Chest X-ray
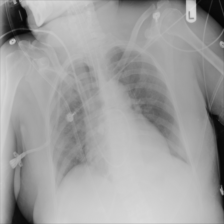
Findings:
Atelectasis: negative
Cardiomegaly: negative
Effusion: negative
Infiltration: positive
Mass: negative
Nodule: negative
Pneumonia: negative
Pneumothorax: negative
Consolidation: negative
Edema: negative
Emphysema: negative
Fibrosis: negative
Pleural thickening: negative
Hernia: negative